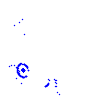
Particle: pion